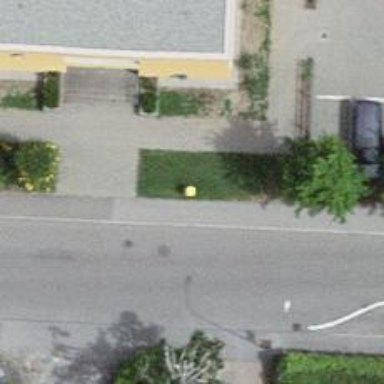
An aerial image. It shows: Post box.